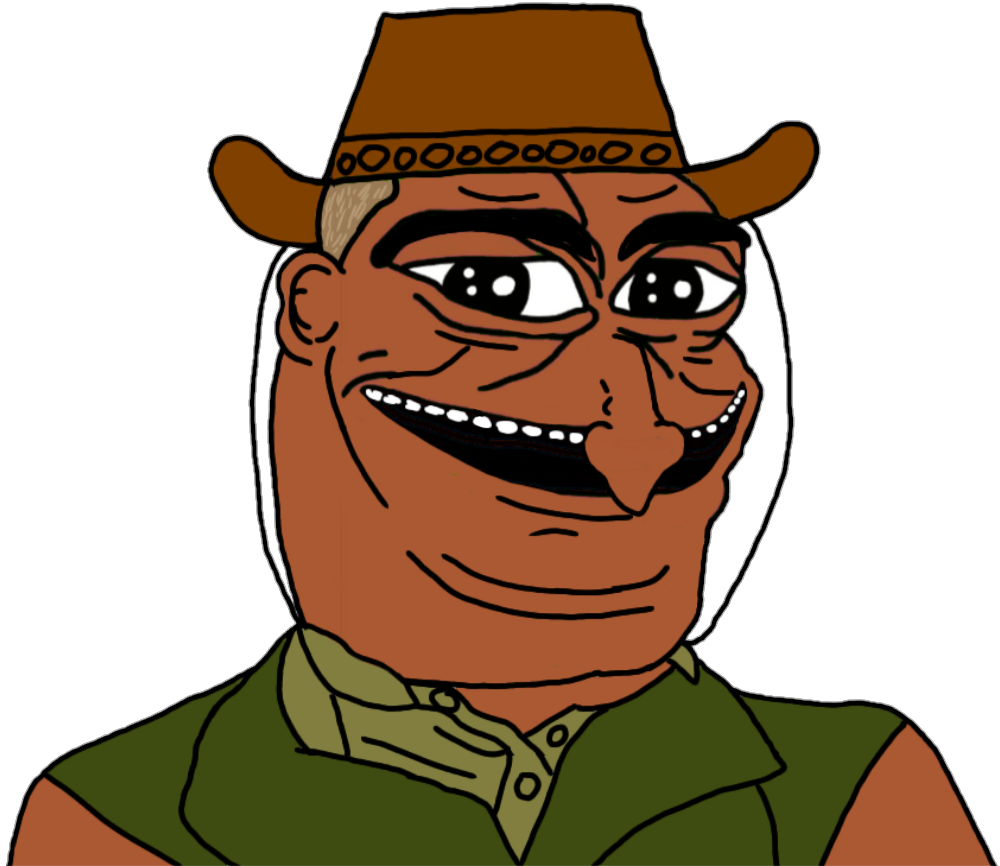
Label: 5_Bruce